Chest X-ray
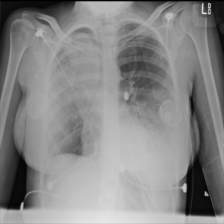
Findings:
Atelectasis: negative
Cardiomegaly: negative
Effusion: negative
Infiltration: negative
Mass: negative
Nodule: negative
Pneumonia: negative
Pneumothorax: negative
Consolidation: negative
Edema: negative
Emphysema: negative
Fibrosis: negative
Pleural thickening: negative
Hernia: negative